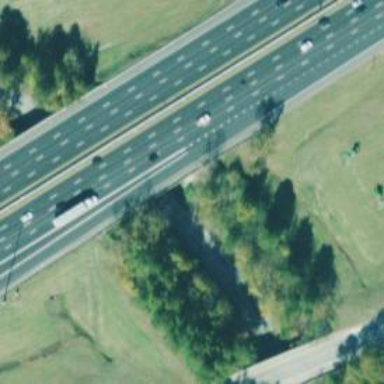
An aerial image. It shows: Bridge on motorway link.